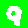
Digit: 9